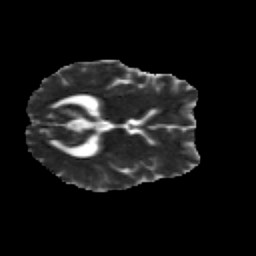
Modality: MD
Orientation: axial
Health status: healthy
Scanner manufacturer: siemens
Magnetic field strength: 3 T
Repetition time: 12 s
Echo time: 0.092 s